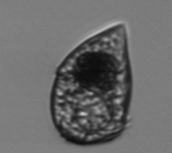
Label: Gyrodinium